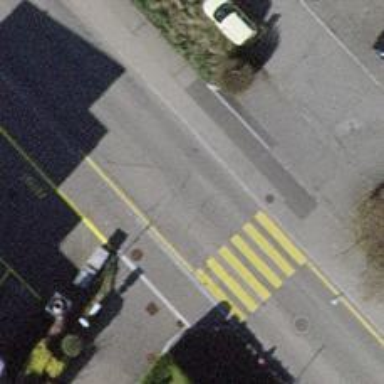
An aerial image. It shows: Marked crossing on the road.